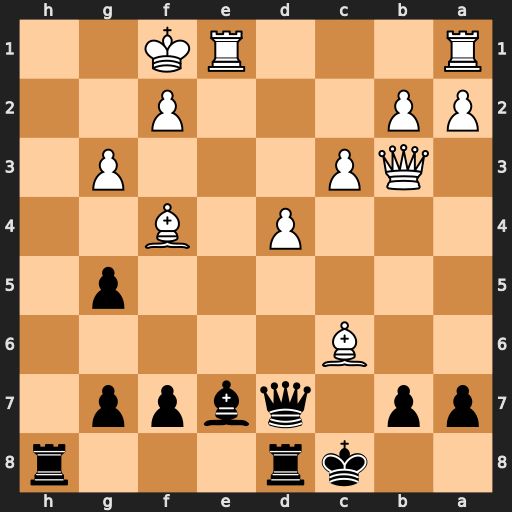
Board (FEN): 2kr3r/pp1qbpp1/2B5/6p1/3P1B2/1QP3P1/PP3P2/R3RK2
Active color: b
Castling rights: -
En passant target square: -
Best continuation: Qxc6 Rxe7 gxf4